Question: I have a file 'peaks_ee.xpk' and I'm trying to create a dictionary in my python code using the values in that file.
'''
j = 0;
contents_atom = []
atom_lines=[]
with open ("peaks_ee.xpk","r") as atomName:
for name in atomName.readlines():
float_str = re.findall("\d\.H\d'?", name)
if (len(float_str)>1):
j = j+1
value1 = ('Atom ' + str(j) + ' ' + str(float_str[0]) + ' ' + str(float_str[1]) + '
')
atom_lines.insert(-1,value1)
tclust_atom = open("tclust.txt","a")
for value1 in atom_lines:
tclust_atom.write(value1)
tclust_atom.close()
'''
I'm reading in the file peaks_ee.xpk. This is what peaks_ee.xpk looks like:

This is a sample snippet from peaks_ee.xpk:
'''
label dataset sw sf
1H 1H_2
NOESY_F1eF2e.nv
<PHONE> <PHONE>
600.402832031 600.402832031
1H.L 1H.P 1H.W 1H.B 1H.E 1H.J 1H.U 1H_2.L 1H_2.P 1H_2.W 1H_2.B 1H_2.E 1H_2.J 1H_2.U vol int stat comment flag0 flag8 flag9
0 {1.H1'} 5.82020 0.05000 0.10000 ++ {0.0} {} {2.H8} 7.61004 0.05000 0.10000 ++ {0.0} {} 0.<PHONE> 0 {} 0 0 0
1 {2.H8} 7.61004 0.05000 0.10000 ++ {0.0} {} {1.H1'} 5.82020 0.05000 0.10000 ++ {0.0} {} 0.<PHONE> 0 {} 0 0 0
2 {1.H8} 8.13712 0.05000 0.10000 ++ {0.0} {} {1.H1'} 5.82020 0.05000 0.10000 ++ {0.0} {} 0.<PHONE> 0 {} 0 0 0
3 {1.H1'} 5.82020 0.05000 0.10000 ++ {0.0} {} {1.H8} 8.13712 0.05000 0.10000 ++ {0.0} {} 0.<PHONE> 0 {} 0 0 0
4 {2.H8} 7.61004 0.05000 0.10000 ++ {0.0} {} {2.H1'} 5.90291 0.05000 0.10000 ++ {0.0} {} 0.<PHONE> 0 {} 0 0 0
5 {2.H1'} 5.90291 0.05000 0.10000 ++ {0.0} {} {2.H8} 7.61004 0.05000 0.10000 ++ {0.0} {} 0.<PHONE> 0 {} 0 0 0
6 {2.H8} 7.61004 0.05000 0.10000 ++ {0.0} {} {1.H1'} 5.82020 0.05000 0.10000 ++ {0.0} {} 0.<PHONE> 0 {} 0 0 0
7 {2.H8} 7.61004 0.05000 0.10000 ++ {0.0} {} {1.H8} 8.13712 0.05000 0.10000 ++ {0.0} {} 0.<PHONE> 0 {} 0 0 0
8 {1.H1'} 5.82020 0.05000 0.10000 ++ {0.0} {} {2.H8} 7.61004 0.05000 0.10000 ++ {0.0} {} 0.<PHONE> 0 {} 0 0 0
9 {1.H8} 8.13712 0.05000 0.10000 ++ {0.0} {} {2.H8} 7.61004 0.05000 0.10000 ++ {0.0} {} 0.<PHONE> 0 {} 0 0 0
10 {3.H6} 7.53261 0.05000 0.10000 ++ {0.0} {} {4.H1'} 5.74125 0.05000 0.10000 ++ {0.0} {} 0.<PHONE> 0 {} 0 0 0
11 {4.H1'} 5.74125 0.05000 0.10000 ++ {0.0} {} {3.H6} 7.53261 0.05000 0.10000 ++ {0.0} {} 0.<PHONE> 0 {} 0 0 0
12 {3.H1'} 5.54935 0.05000 0.10000 ++ {0.0} {} {4.H8} 7.49932 0.05000 0.10000 ++ {0.0} {} 0.<PHONE> 0 {} 0 0 0
13 {4.H8} 7.49932 0.05000 0.10000 ++ {0.0} {} {3.H1'} 5.54935 0.05000 0.10000 ++ {0.0} {} 0.<PHONE> 0 {} 0 0 0
14 {3.H6} 7.53261 0.05000 0.10000 ++ {0.0} {} {3.H1'} 5.54935 0.05000 0.10000 ++ {0.0} {} 0.<PHONE> 0 {} 0 0 0
15 {3.H1'} 5.54935 0.05000 0.10000 ++ {0.0} {} {3.H6} 7.53261 0.05000 0.10000 ++ {0.0} {} 0.<PHONE> 0 {} 0 0 0
16 {3.H6} 7.53261 0.05000 0.10000 ++ {0.0} {} {2.H1'} 5.90291 0.05000 0.10000 ++ {0.0} {} 0.<PHONE> 0 {} 0 0 0
17 {3.H6} 7.53261 0.05000 0.10000 ++ {0.0} {} {2.H8} 7.61004 0.05000 0.10000 ++ {0.0} {} 0.<PHONE> 0 {} 0 0 0
18 {2.H1'} 5.90291 0.05000 0.10000 ++ {0.0} {} {3.H6} 7.53261 0.05000 0.10000 ++ {0.0} {} 0.<PHONE> 0 {} 0 0 0
19 {2.H8} 7.61004 0.05000 0.10000 ++ {0.0} {} {3.H6} 7.53261 0.05000 0.10000 ++ {0.0} {} 0.<PHONE> 0 {} 0 0 0
20 {4.H8} 7.49932 0.05000 0.10000 ++ {0.0} {} {4.H1'} 5.74125 0.05000 0.10000 ++ {0.0} {} 0.<PHONE> 0 {} 0 0 0
21 {4.H1'} 5.74125 0.05000 0.10000 ++ {0.0} {} {4.H8} 7.49932 0.05000 0.10000 ++ {0.0} {} 0.<PHONE> 0 {} 0 0 0
22 {4.H8} 7.49932 0.05000 0.10000 ++ {0.0} {} {3.H1'} 5.54935 0.05000 0.10000 ++ {0.0} {} 0.<PHONE> 0 {} 0 0 0
23 {4.H8} 7.49932 0.05000 0.10000 ++ {0.0} {} {3.H6} 7.53261 0.05000 0.10000 ++ {0.0} {} 0.<PHONE> 0 {} 0 0 0
24 {3.H1'} 5.54935 0.05000 0.10000 ++ {0.0} {} {4.H8} 7.49932 0.05000 0.10000 ++ {0.0} {} 0.<PHONE> 0 {} 0 0 0
'''
I want to make a dictionary which takes in the atom name as the key. The atom name in peaks_ee.xpk are "1.H1'","2.H8", etc.. and I would like the value to be the chemical shifts which are for example "5.82020" and "7.61004" (this is coming from the 0 line in peaks_ee.xpk)
So for example, I would want the dictionary to look like:
'dict = { "1.H1'":"5.82020", "2.H8":"7.61004"...}'
But the next line repeats by having 2.H8 and 1.H1' again, so it doesn't need to be added to the dictionary. The line after that (line 2) should add to the dictionary because it has a new atom called 1.H8, so it should be
'dict = {"1.H1'":"5.82020", "2.H8":"7.61004", "1.H8:8.13712", ...}'
How can I do this?
Edit: If I have another file "ee_pinkH1.xpk" and I want to read it in and see if the chemical shift values from there are in a certain range, then print out those values, would this be the code?
This is my entire code:
'''
import os
import sys
import re
i = 0;
contents_peak = []
peak_lines=[]
with open ("ee_pinkH1.xpk","r") as peakPPM:
for PPM in peakPPM.readlines():
float_num = re.findall("[\s][1-9]{1}\.[0-9]+",PPM)
if (len(float_num)>1):
i=i+1
value = ('Peak ' + str(i) + ' '+ str(float_num[0])+ ' 0.05 ' + str(float_num[1])+ ' 0.05 ' + '
')
peak_lines.insert(-1,value)
tclust_peak = open("tclust.txt","w+")
tclust_peak.write('rbclust
')
for value in peak_lines:
tclust_peak.write(value)
tclust_peak.close()
j = 0;
contents_atom = []
atom_lines=[]
result = {}
with open ("peaks_ee.xpk","r") as atomName:
for name in atomName.readlines():
for match in rex.finditer(line):
name,shift = match.groups()
if name not in result:
result[name] = float(shift)
float_str = re.findall("\d\.H\d'?", name)
if (len(float_str)>1):
j = j+1
if peakPPM = 'ee_pinkH1.xpk':
if 5<=float_num<=6.25:
value1 = ('Atom ' + str(j) + ' ' + str(float_str[0]) + ' ' + str(float_str[1]) + '
')
atom_lines.insert(-1,value1)
tclust_atom = open("tclust.txt","a")
for value1 in atom_lines:
tclust_atom.write(value1)
tclust_atom.close()
'''
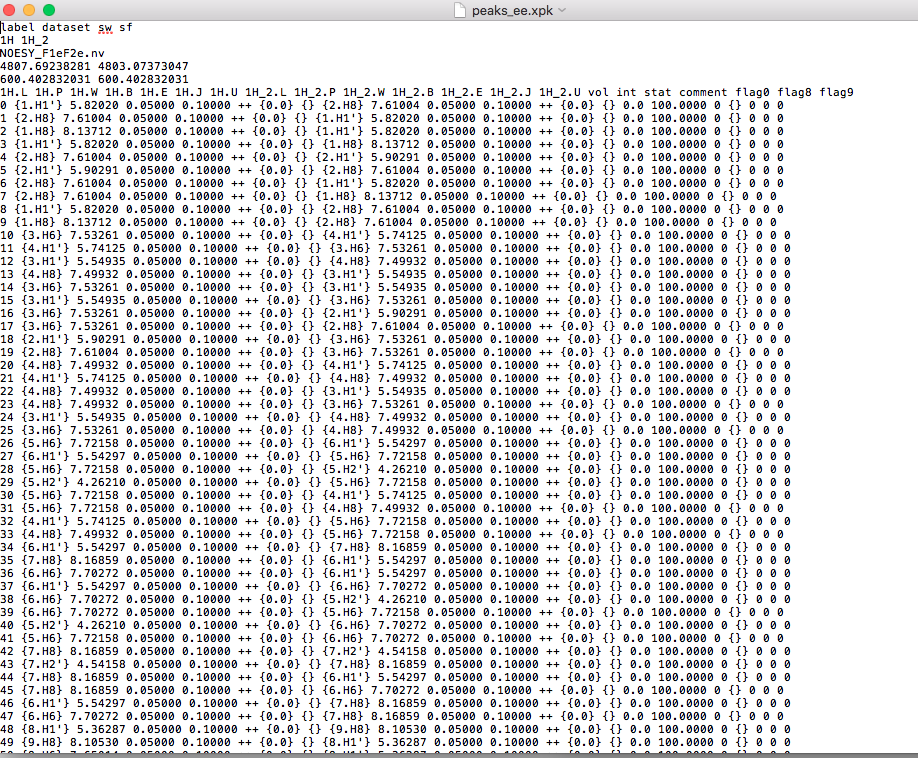
Answer: You can extend your regex pattern to include the chemical shift and get what you need in each match. Put parenthesis around the parts of the pattern you want to keep so they will be captured.
'''
pattern = '''{(\d\.H\d'?)}\s(\d\.\d+)\s'''
rex = re.compile(pattern)
'''
Iterate over all the matches; the name and shift will be in the <URL> tuple; if the name hasn't been seen yet add it to the dictionary.
'''
with open(filepath) as atom_name:
data = atom_name.read()
result = {}
for match in rex.finditer(data):
name, shift = match.groups()
#print(name,shift)
if name not in result:
result[name] = float(shift)
'''
If the file is too big to read at once, extract the info one line at a time.
'''
with open(filepath) as atom_name:
for line in atom_name:
for match in rex.finditer(line):
name, shift = match.groups()
#print(name,shift)
if name not in result:
result[name] = float(shift)
'''